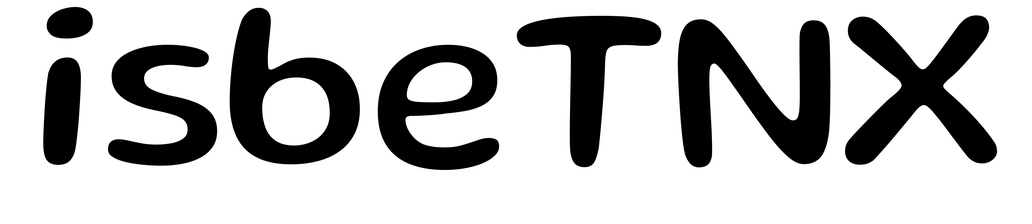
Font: Gluten_Regular